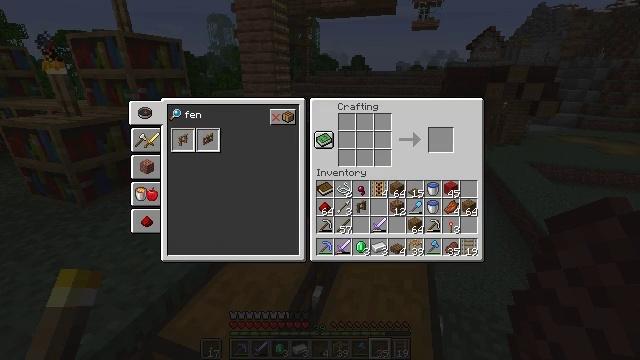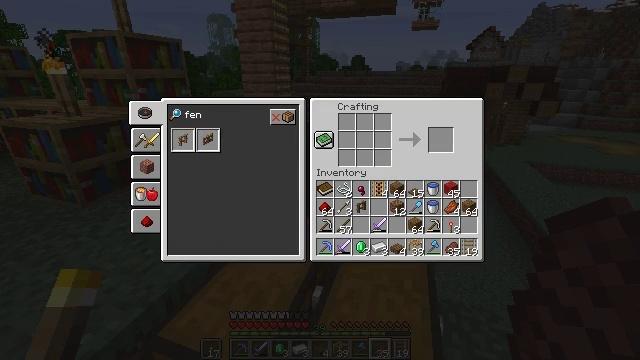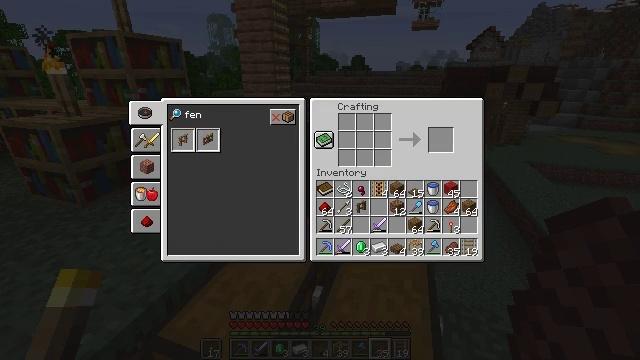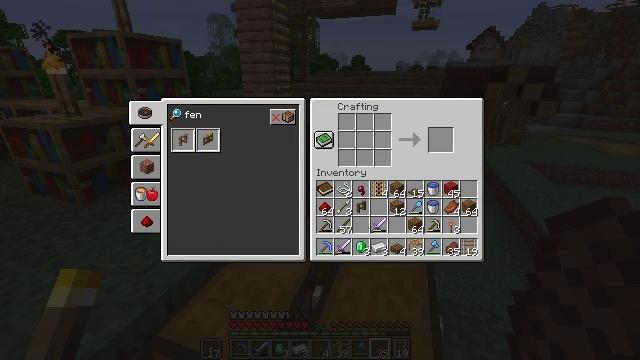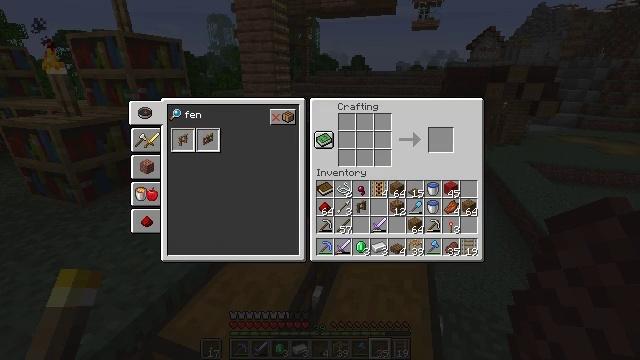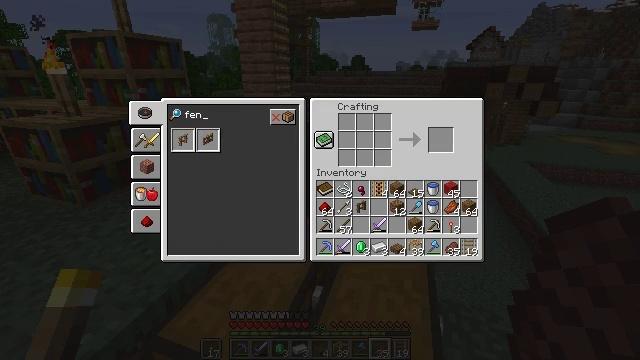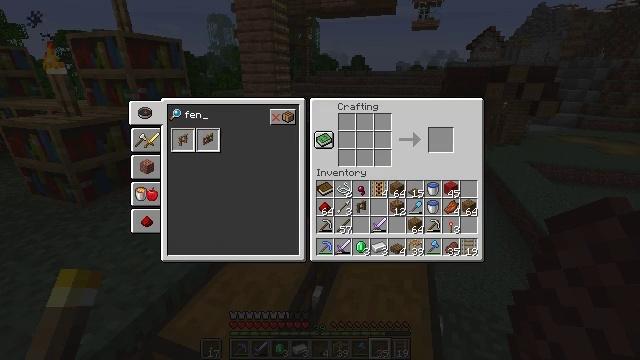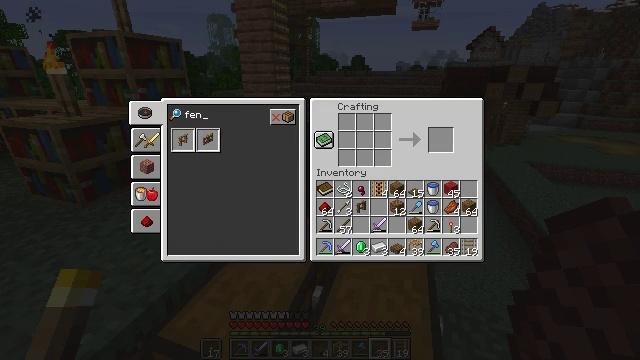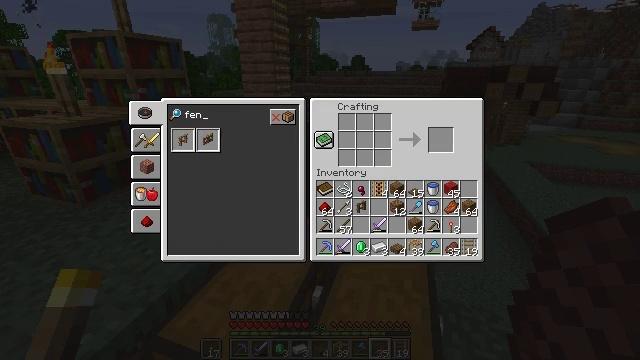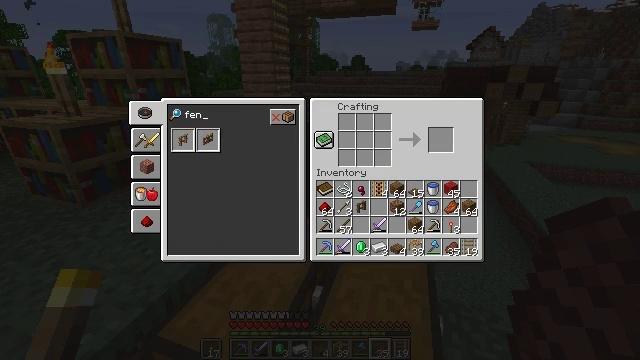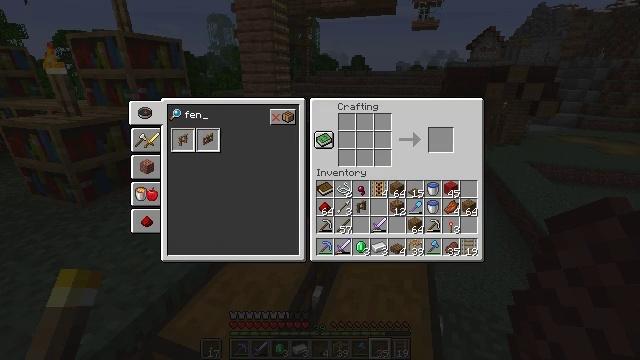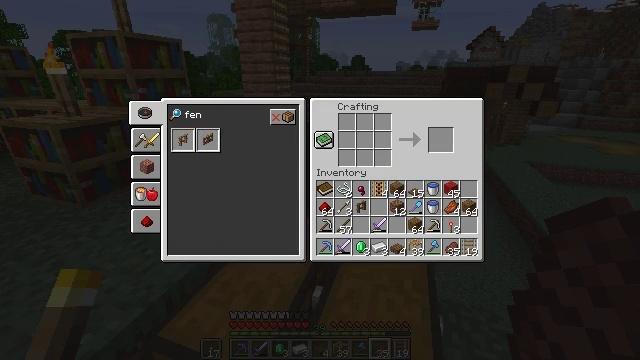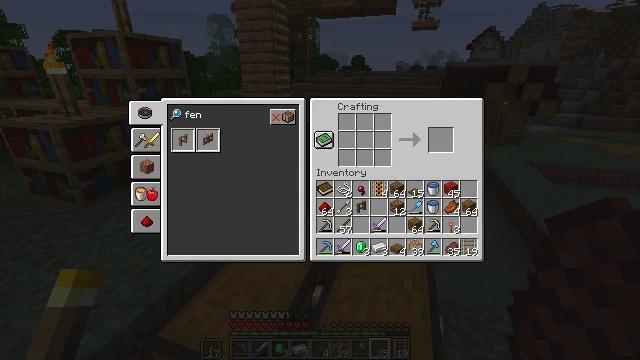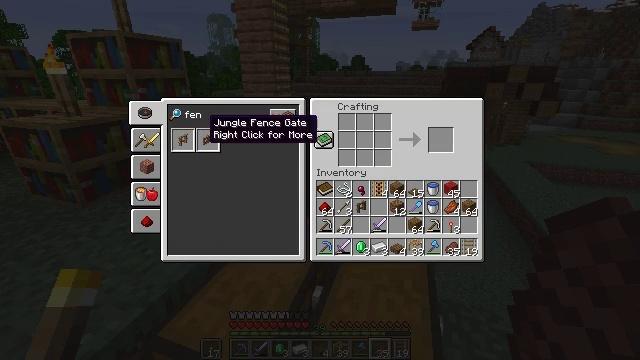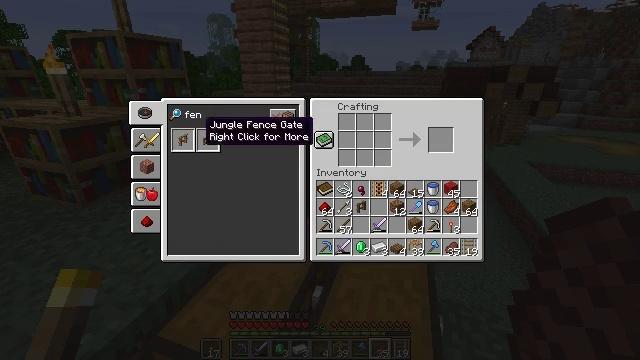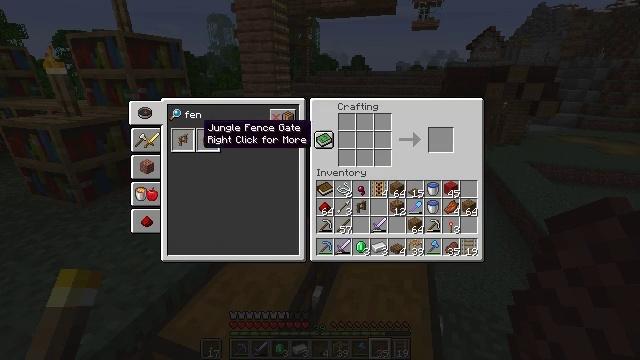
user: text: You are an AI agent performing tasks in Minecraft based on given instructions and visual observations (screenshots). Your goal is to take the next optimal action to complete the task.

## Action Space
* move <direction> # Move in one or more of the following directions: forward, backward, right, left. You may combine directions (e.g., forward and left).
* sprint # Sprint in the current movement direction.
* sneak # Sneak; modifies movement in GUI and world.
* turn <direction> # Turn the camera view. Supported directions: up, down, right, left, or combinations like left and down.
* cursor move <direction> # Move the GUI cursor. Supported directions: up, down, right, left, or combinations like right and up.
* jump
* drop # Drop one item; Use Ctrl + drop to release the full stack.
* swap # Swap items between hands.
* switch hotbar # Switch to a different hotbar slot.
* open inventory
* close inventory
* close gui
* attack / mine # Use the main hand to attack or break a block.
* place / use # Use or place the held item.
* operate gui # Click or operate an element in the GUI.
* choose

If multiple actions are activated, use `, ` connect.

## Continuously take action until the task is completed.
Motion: motion action
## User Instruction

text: Take sticks and spruce planks to craft a spruce fence.
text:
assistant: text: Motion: no_op
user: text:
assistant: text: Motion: no_op
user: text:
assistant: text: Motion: no_op
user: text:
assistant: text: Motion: no_op
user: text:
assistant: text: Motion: no_op
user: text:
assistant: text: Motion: no_op
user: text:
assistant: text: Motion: no_op
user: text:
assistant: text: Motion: no_op
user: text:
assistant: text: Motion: no_op
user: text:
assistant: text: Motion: no_op
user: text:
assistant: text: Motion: no_op
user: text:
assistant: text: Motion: cursor move left
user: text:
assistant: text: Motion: cursor move left
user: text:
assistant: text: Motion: no_op
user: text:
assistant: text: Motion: no_op
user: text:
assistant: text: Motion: no_op
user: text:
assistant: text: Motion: no_op
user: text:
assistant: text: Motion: no_op
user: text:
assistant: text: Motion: no_op
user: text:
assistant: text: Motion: no_op
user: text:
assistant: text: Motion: no_op
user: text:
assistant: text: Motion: no_op
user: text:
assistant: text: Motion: no_op
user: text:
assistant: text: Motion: no_op
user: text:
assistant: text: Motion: choose
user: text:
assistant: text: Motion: choose
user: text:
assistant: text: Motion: choose
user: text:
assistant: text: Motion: no_op
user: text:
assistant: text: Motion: no_op
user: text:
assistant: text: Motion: no_op